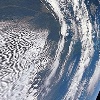
Label: cloud